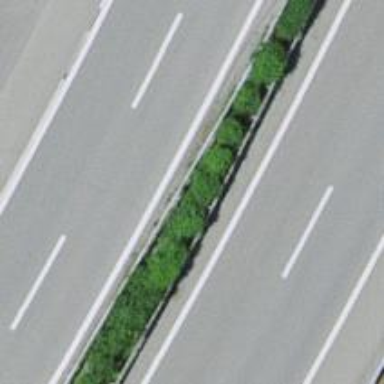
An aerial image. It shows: Motorway bridge with asphalt surface.